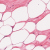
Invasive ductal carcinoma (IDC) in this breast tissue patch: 0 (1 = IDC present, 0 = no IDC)